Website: walmart
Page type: account-selection
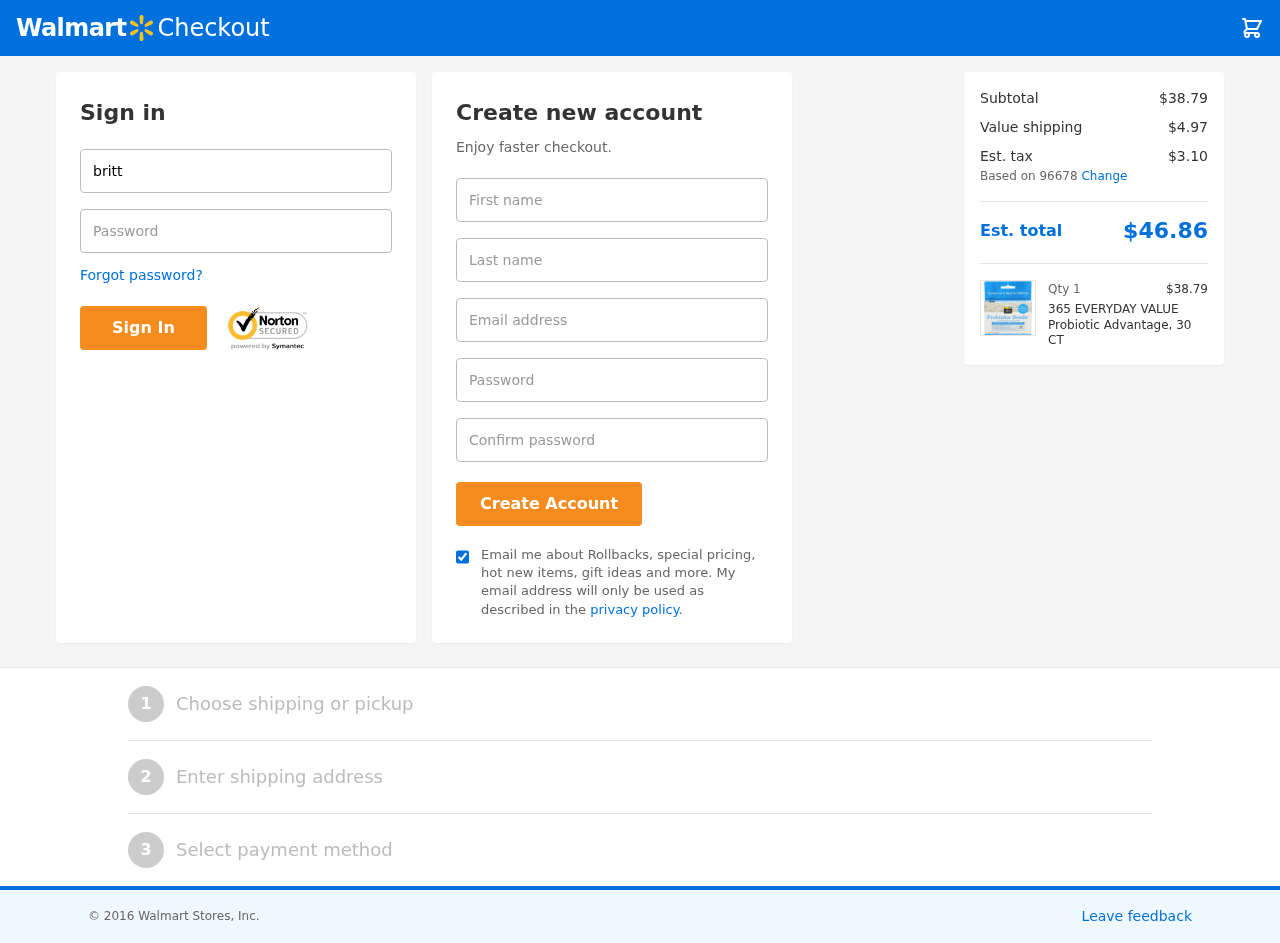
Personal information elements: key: PII_EMAIL
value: brittany.myers@gmail.com
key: PII_FIRSTNAME
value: Brittany
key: PII_LASTNAME
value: Myers
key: PII_LOGIN_USERNAME
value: brittany.myers
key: PII_POSTCODE
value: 96678
Product elements: key: PRODUCT1_NAME
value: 365 EVERYDAY VALUE Probiotic Advantage, 30 CT
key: PRODUCT1_PRICE
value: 38.79
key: PRODUCT1_QUANTITY
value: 1
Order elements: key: ORDER_SUBTOTAL
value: $38.79
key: ORDER_SHIPPING_COST
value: $4.97
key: ORDER_TAX
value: $3.10
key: ORDER_TOTAL
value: $46.86